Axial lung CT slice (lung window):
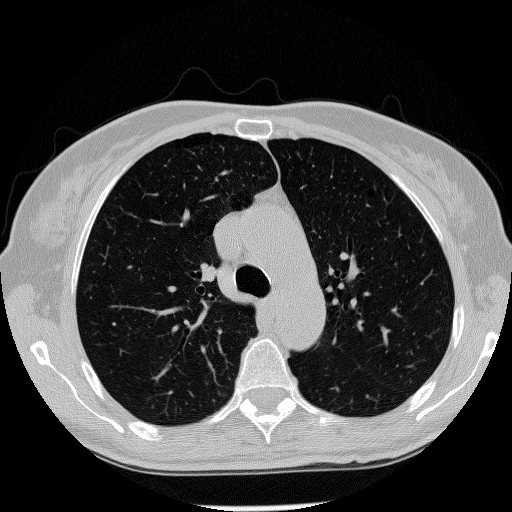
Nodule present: no